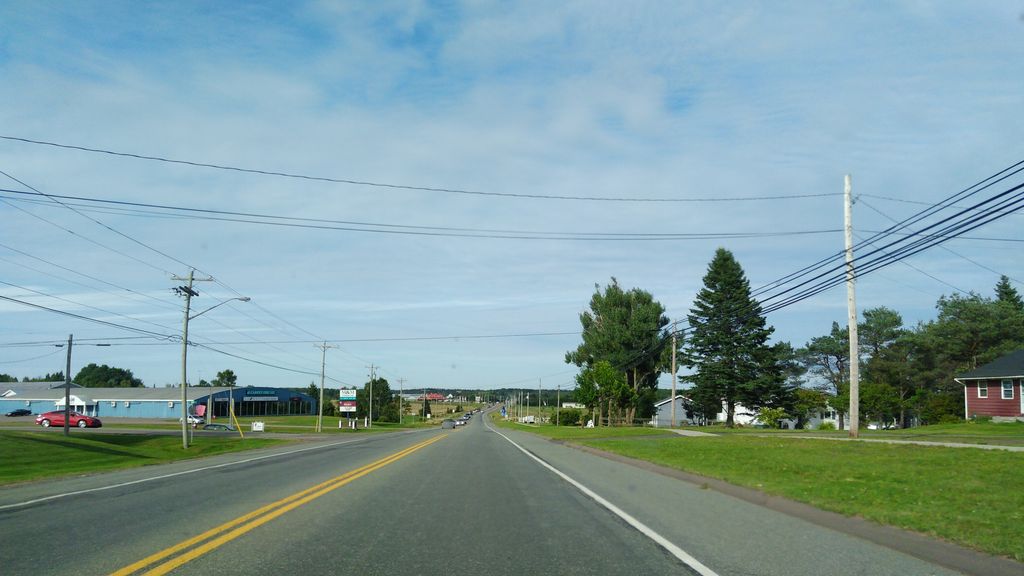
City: charlottetown